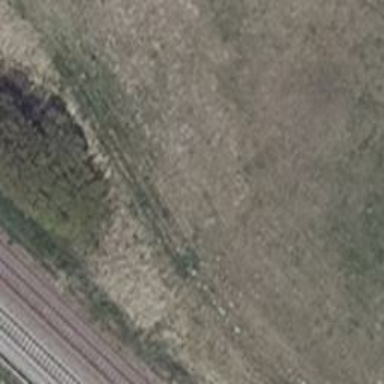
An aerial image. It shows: Track with grade 5 tracktype.